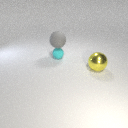
small cyan rubber sphere to the left of large yellow metal sphere